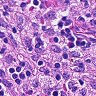
Metastatic tissue present: no